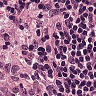
Metastatic tissue present: yes